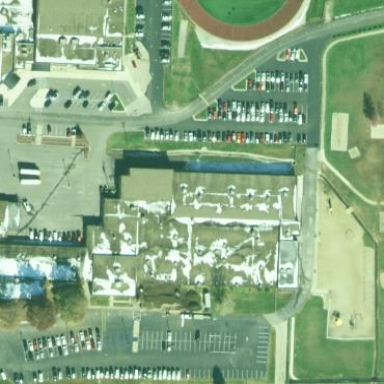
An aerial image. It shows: School building.